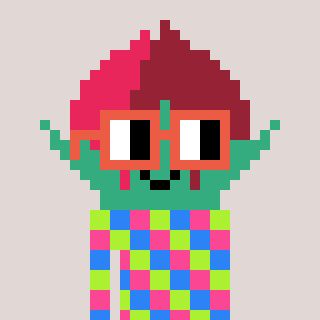
a pixel art character with square orange glasses, a rosebud-shaped head and a red-colored body on a warm background